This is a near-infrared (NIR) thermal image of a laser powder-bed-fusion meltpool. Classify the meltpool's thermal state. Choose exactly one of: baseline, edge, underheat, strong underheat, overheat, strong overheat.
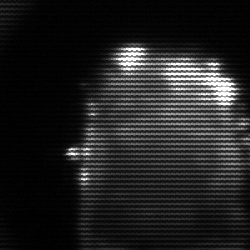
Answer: baseline